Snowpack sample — Loveland Pass, Silver Plume, Colorado, USA (12/14/25, 10:50 AM MST)
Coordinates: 39.664, -105.882
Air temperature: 36 °F
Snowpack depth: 67 cm
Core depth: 10 cm
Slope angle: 6°, slope face: 326°
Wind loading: low
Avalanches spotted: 0
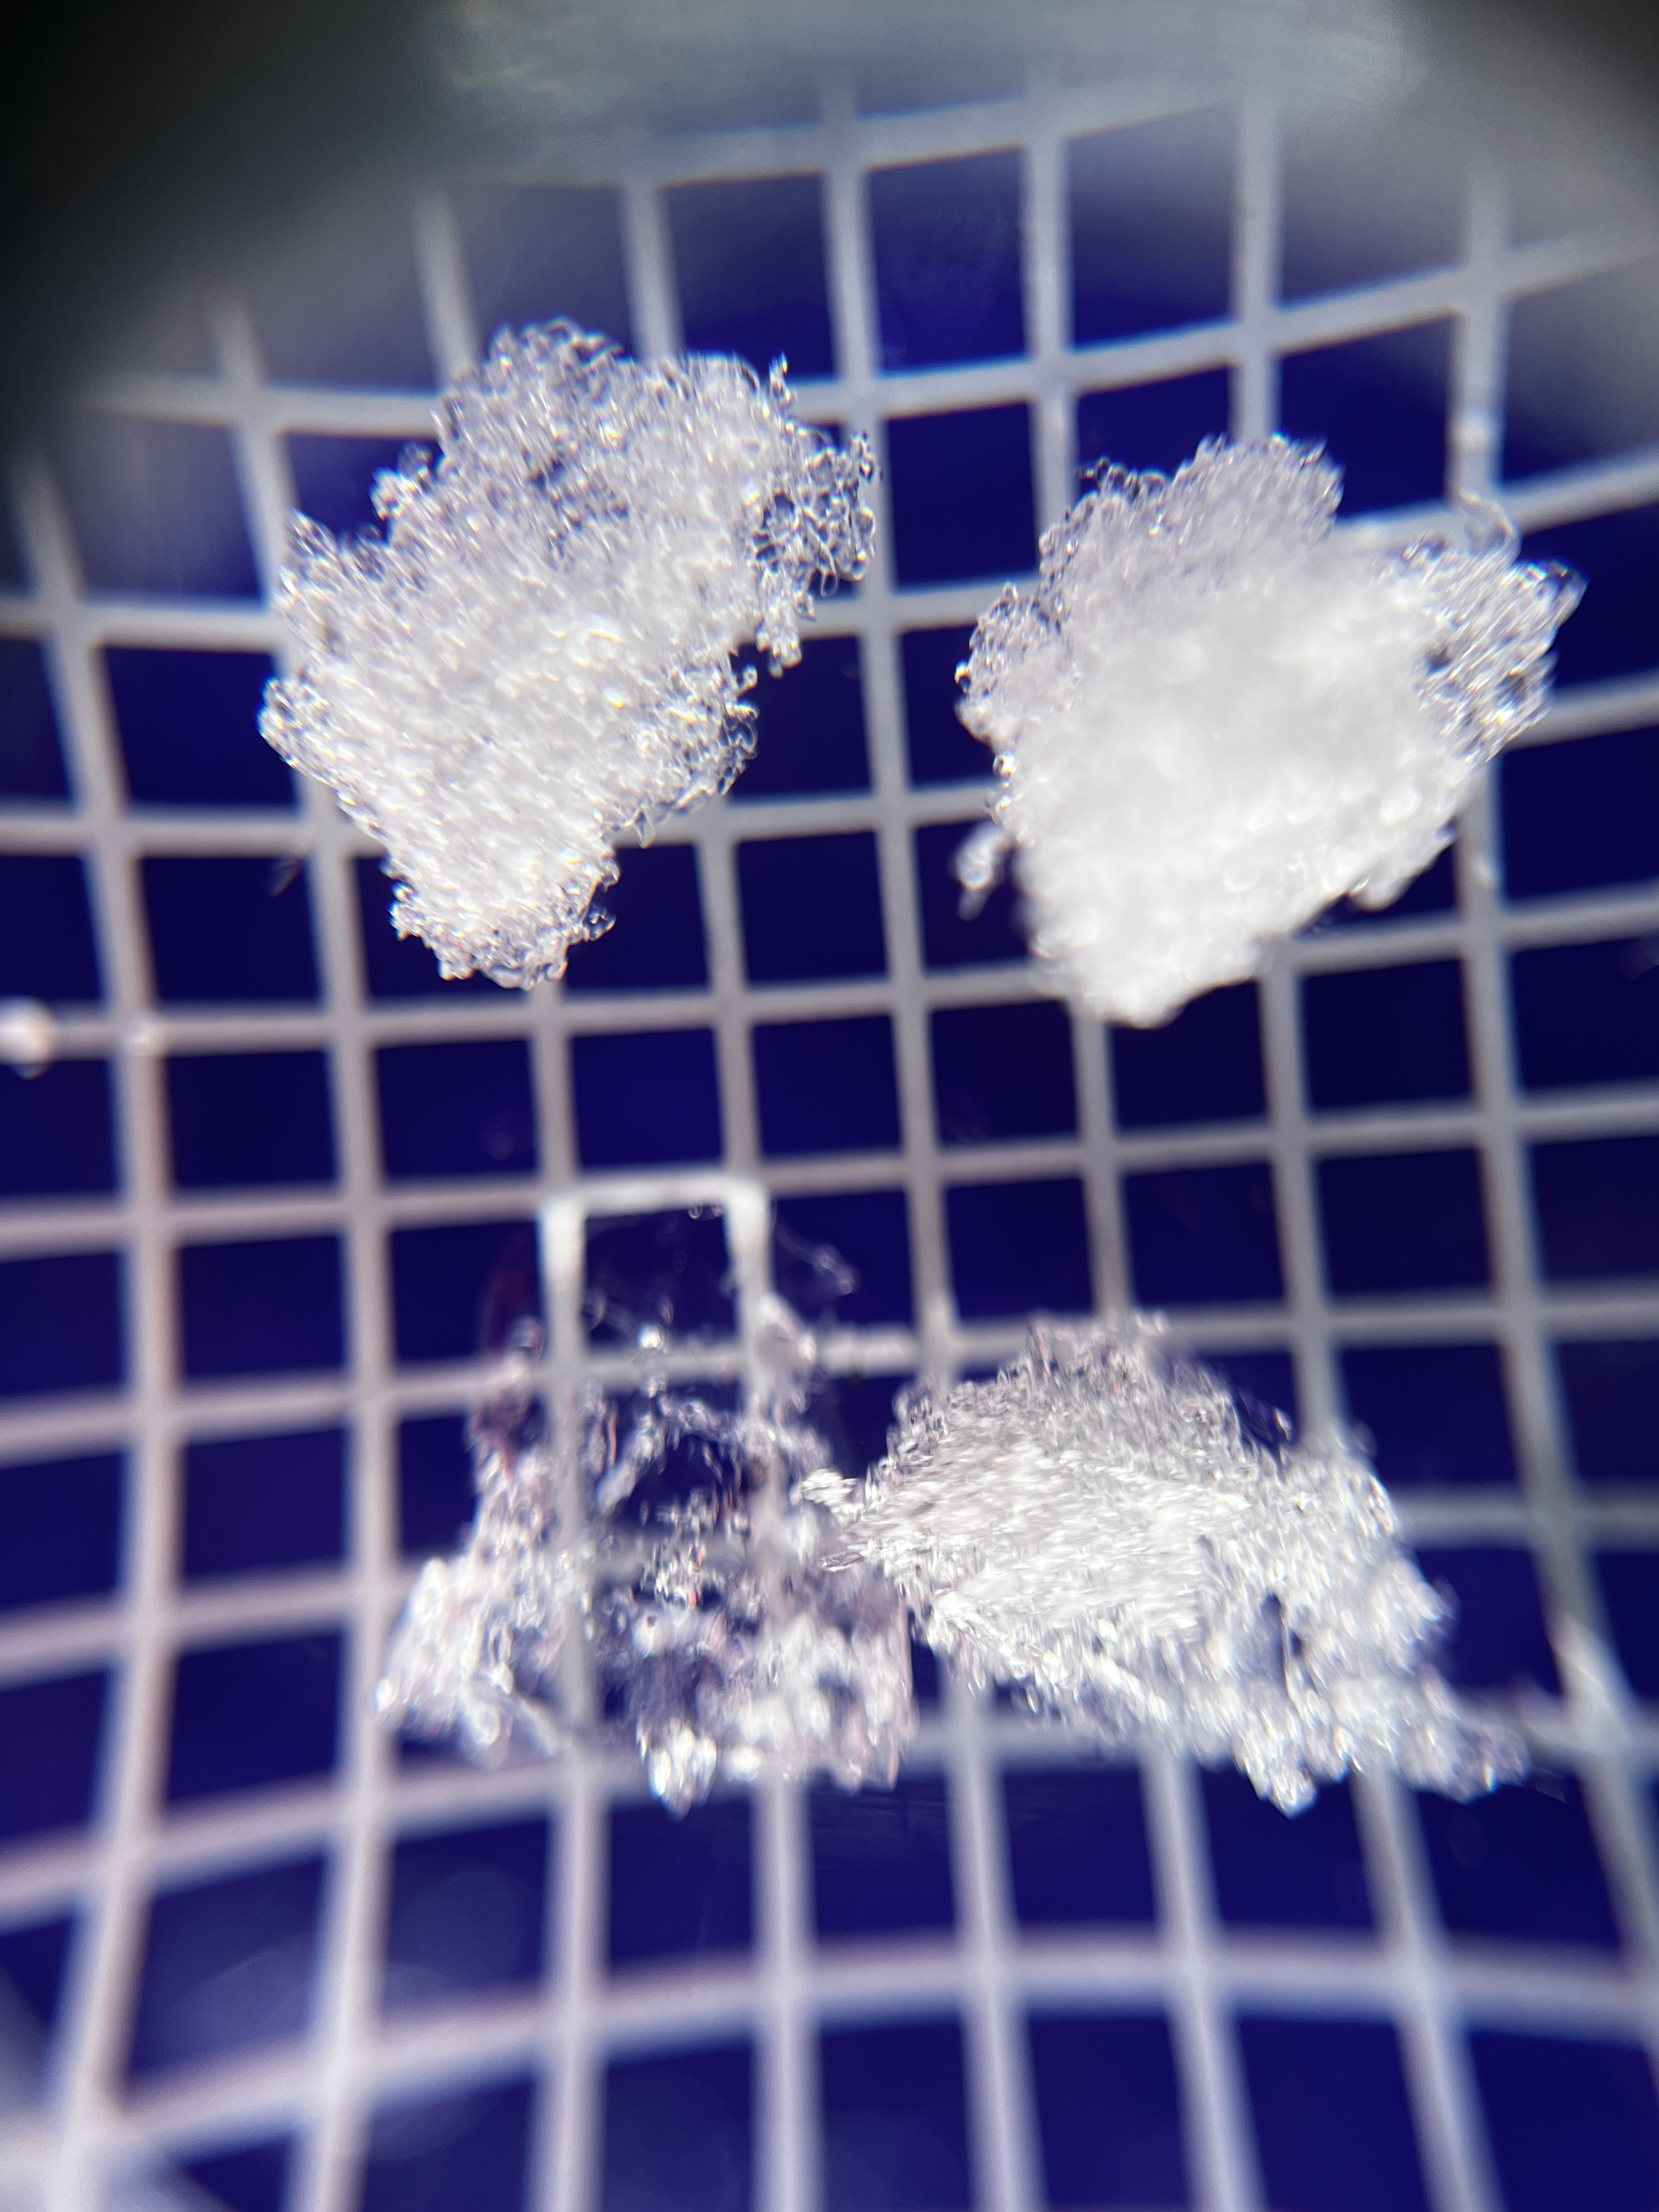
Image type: magnified_profile
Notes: No avalanches spotted, very late start to the season with minimal snowpack